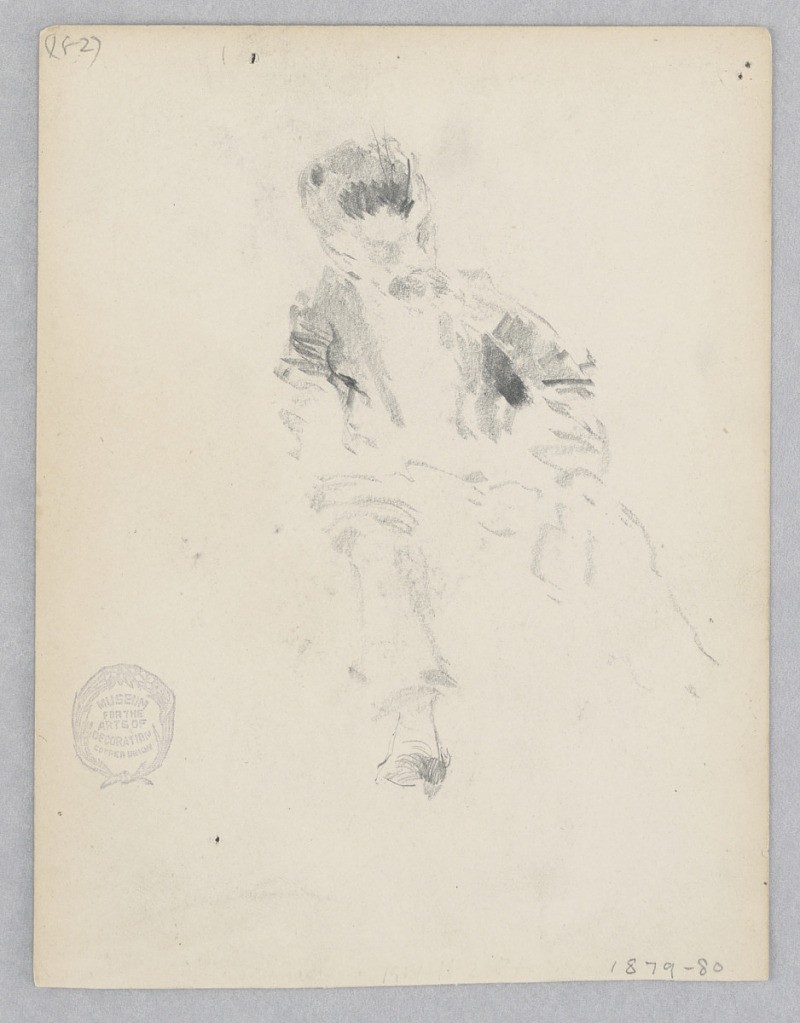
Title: Man
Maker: Robert Frederick Blum, American, 1857–1903
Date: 1879–1880
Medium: Graphite on wove paper
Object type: Drawing
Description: Recto: Sketch of a seated male figure; Verso: Sketch of a donkey.